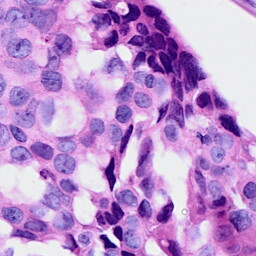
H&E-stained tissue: Breast